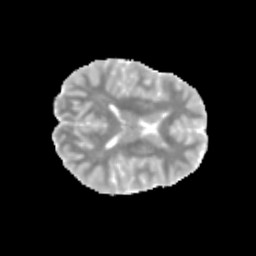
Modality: MD
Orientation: axial
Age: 9
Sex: male
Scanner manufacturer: siemens
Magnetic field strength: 3 T
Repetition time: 3.8 s
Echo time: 0.07 s